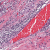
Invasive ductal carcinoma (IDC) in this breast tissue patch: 0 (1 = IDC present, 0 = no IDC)